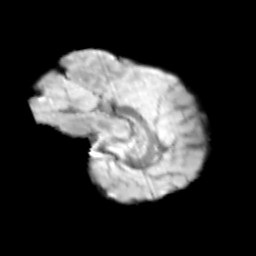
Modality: T2w
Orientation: sagittal
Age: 9
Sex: male
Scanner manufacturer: siemens
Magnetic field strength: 3 T
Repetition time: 3.8 s
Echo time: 0.07 s